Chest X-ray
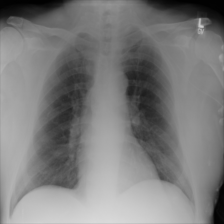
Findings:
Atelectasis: negative
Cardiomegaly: negative
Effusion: negative
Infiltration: negative
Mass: negative
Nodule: negative
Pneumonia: negative
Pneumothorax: negative
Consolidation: negative
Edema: negative
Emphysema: negative
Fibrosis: negative
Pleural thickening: negative
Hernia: negative